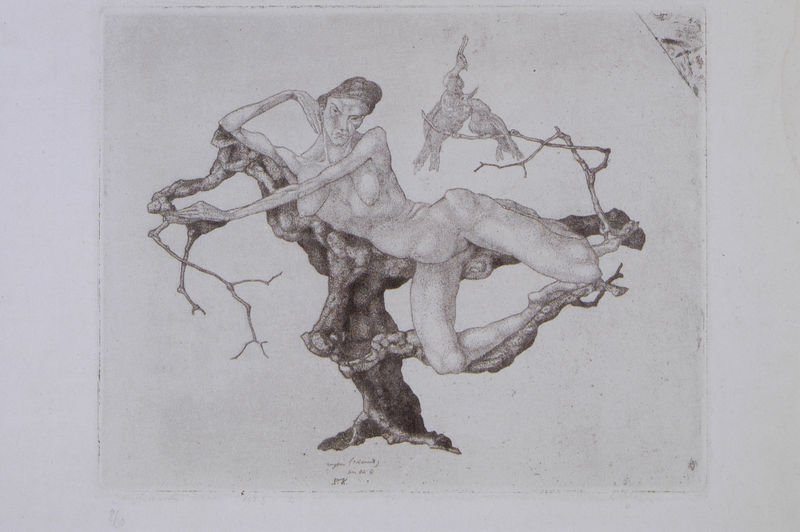
Titel: Invention 3: Jungfrau im Baum
Künstler: Paul Klee
Standort: München
Institution: Städtische Galerie im Lenbachhaus
Schlagwörter: akt, baum, blätter, fuß, hand, haut, kopf, körper, mann, nackt, schatten, vogel, weiß, sitzen, äste, brust, busen, finger, frau, frisur, grau, holz, mund, nase, schwarz, zeichnung, blick, tier, ornament, alt, arm, arme, augen, böse, federn, gesicht, inkarnat, mensch, taube, bild, hände, signatur, ast, baumstamm, stamm, vögel, zweige, haare, pose, blatt, augenbrauen, schulter, beine, taille, bein, brüste, papier, ecke, frauenakt, lasziv, liegen, trocken, abstrakt, grafik, graphik, kahl, signiert, füsse, sepia, karikatur, spitz, muskeln, inschrift, grimmig, bauch, nackte, ellenbogen, erotik, knie, liegend, dünn, surrealismus, knochen, hüften, alter, dürr, knochig, wurzel, kohle, zweig, dali, tauben, groß, becken, schwarz-weiss, radierung, hässlich, bleistift, allegorie, mürrisch, organisch, leib, hüfte, muskel, karg, geäst, rinde, anblick, geier, eiche, knorrig, wien, kupferstich, überlängt, klee, berührung, baumstumpf, schiele, grotesk, unförmig, hexe, paul klee, egon schiele, fies, gerippe, gespenstisch, marode, morbid, skellett, surrealistisch, mager, verhungert, verrenkt, lange arme, surealismus, verhärmt, knorpelig, tt, hängebusen, verhärnt, krikatur, baumfrau, dürre arme